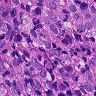
Metastatic tissue present: yes